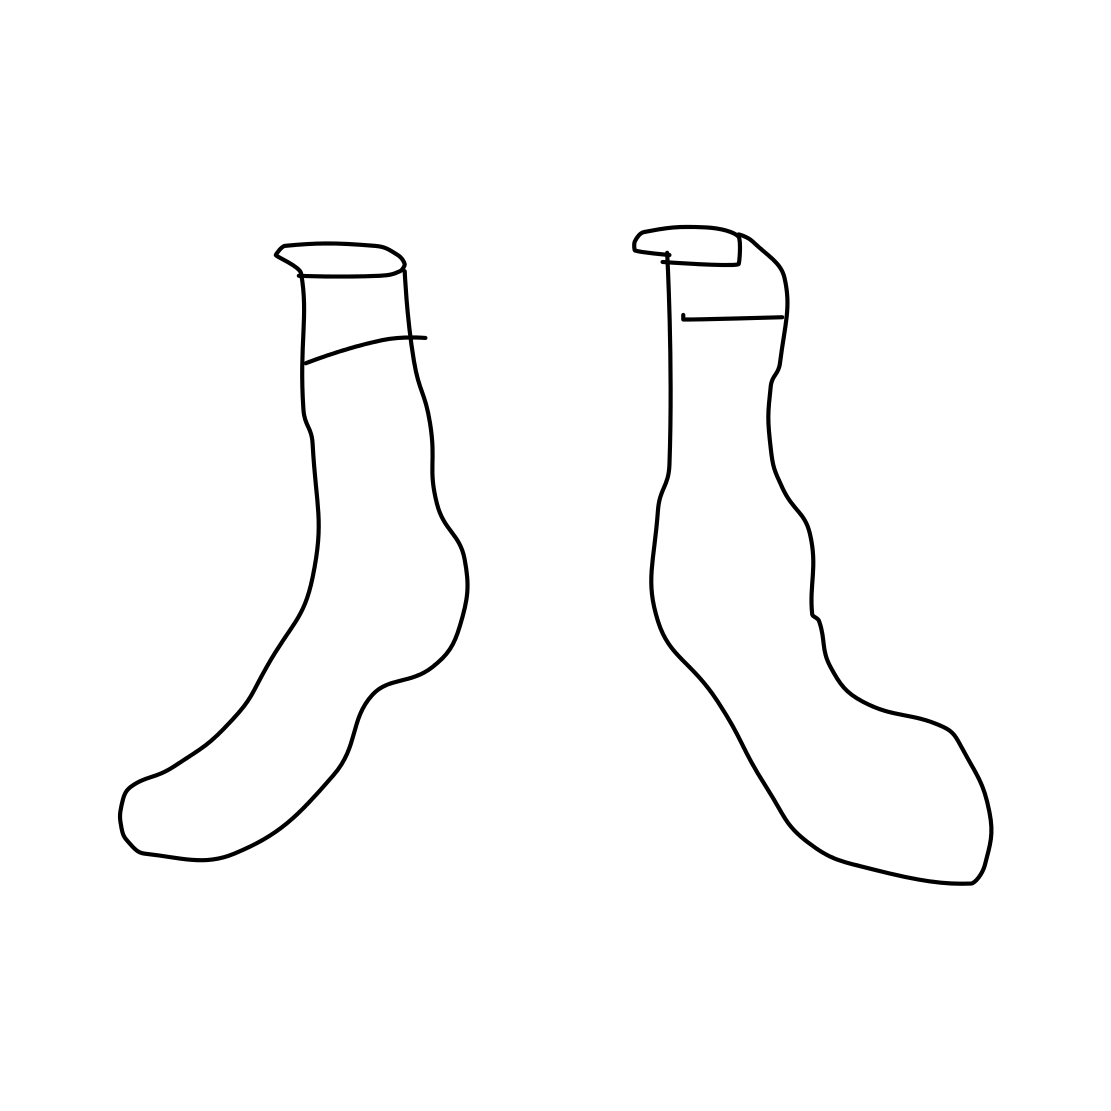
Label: socks